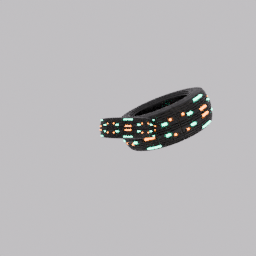
Label: mechanical